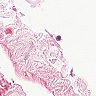
Metastatic tissue present: no